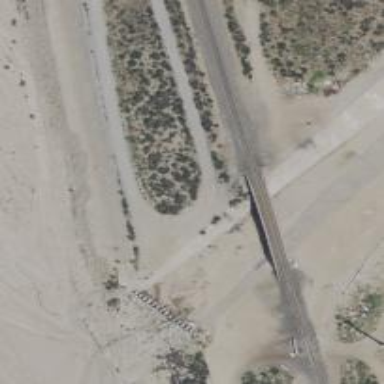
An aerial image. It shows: Bridge over railway line.